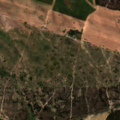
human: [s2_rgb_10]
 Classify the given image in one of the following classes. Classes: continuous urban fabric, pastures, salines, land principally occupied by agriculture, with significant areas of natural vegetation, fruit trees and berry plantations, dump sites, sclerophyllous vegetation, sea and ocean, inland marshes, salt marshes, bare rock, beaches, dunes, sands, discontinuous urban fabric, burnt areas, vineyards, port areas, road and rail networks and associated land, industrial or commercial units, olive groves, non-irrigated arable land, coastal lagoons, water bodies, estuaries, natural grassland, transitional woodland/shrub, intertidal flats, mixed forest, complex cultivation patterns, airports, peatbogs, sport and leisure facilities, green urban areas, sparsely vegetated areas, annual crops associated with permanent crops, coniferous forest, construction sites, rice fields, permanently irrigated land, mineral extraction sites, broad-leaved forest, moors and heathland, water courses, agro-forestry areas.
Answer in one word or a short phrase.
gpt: continuous urban fabric